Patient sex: M
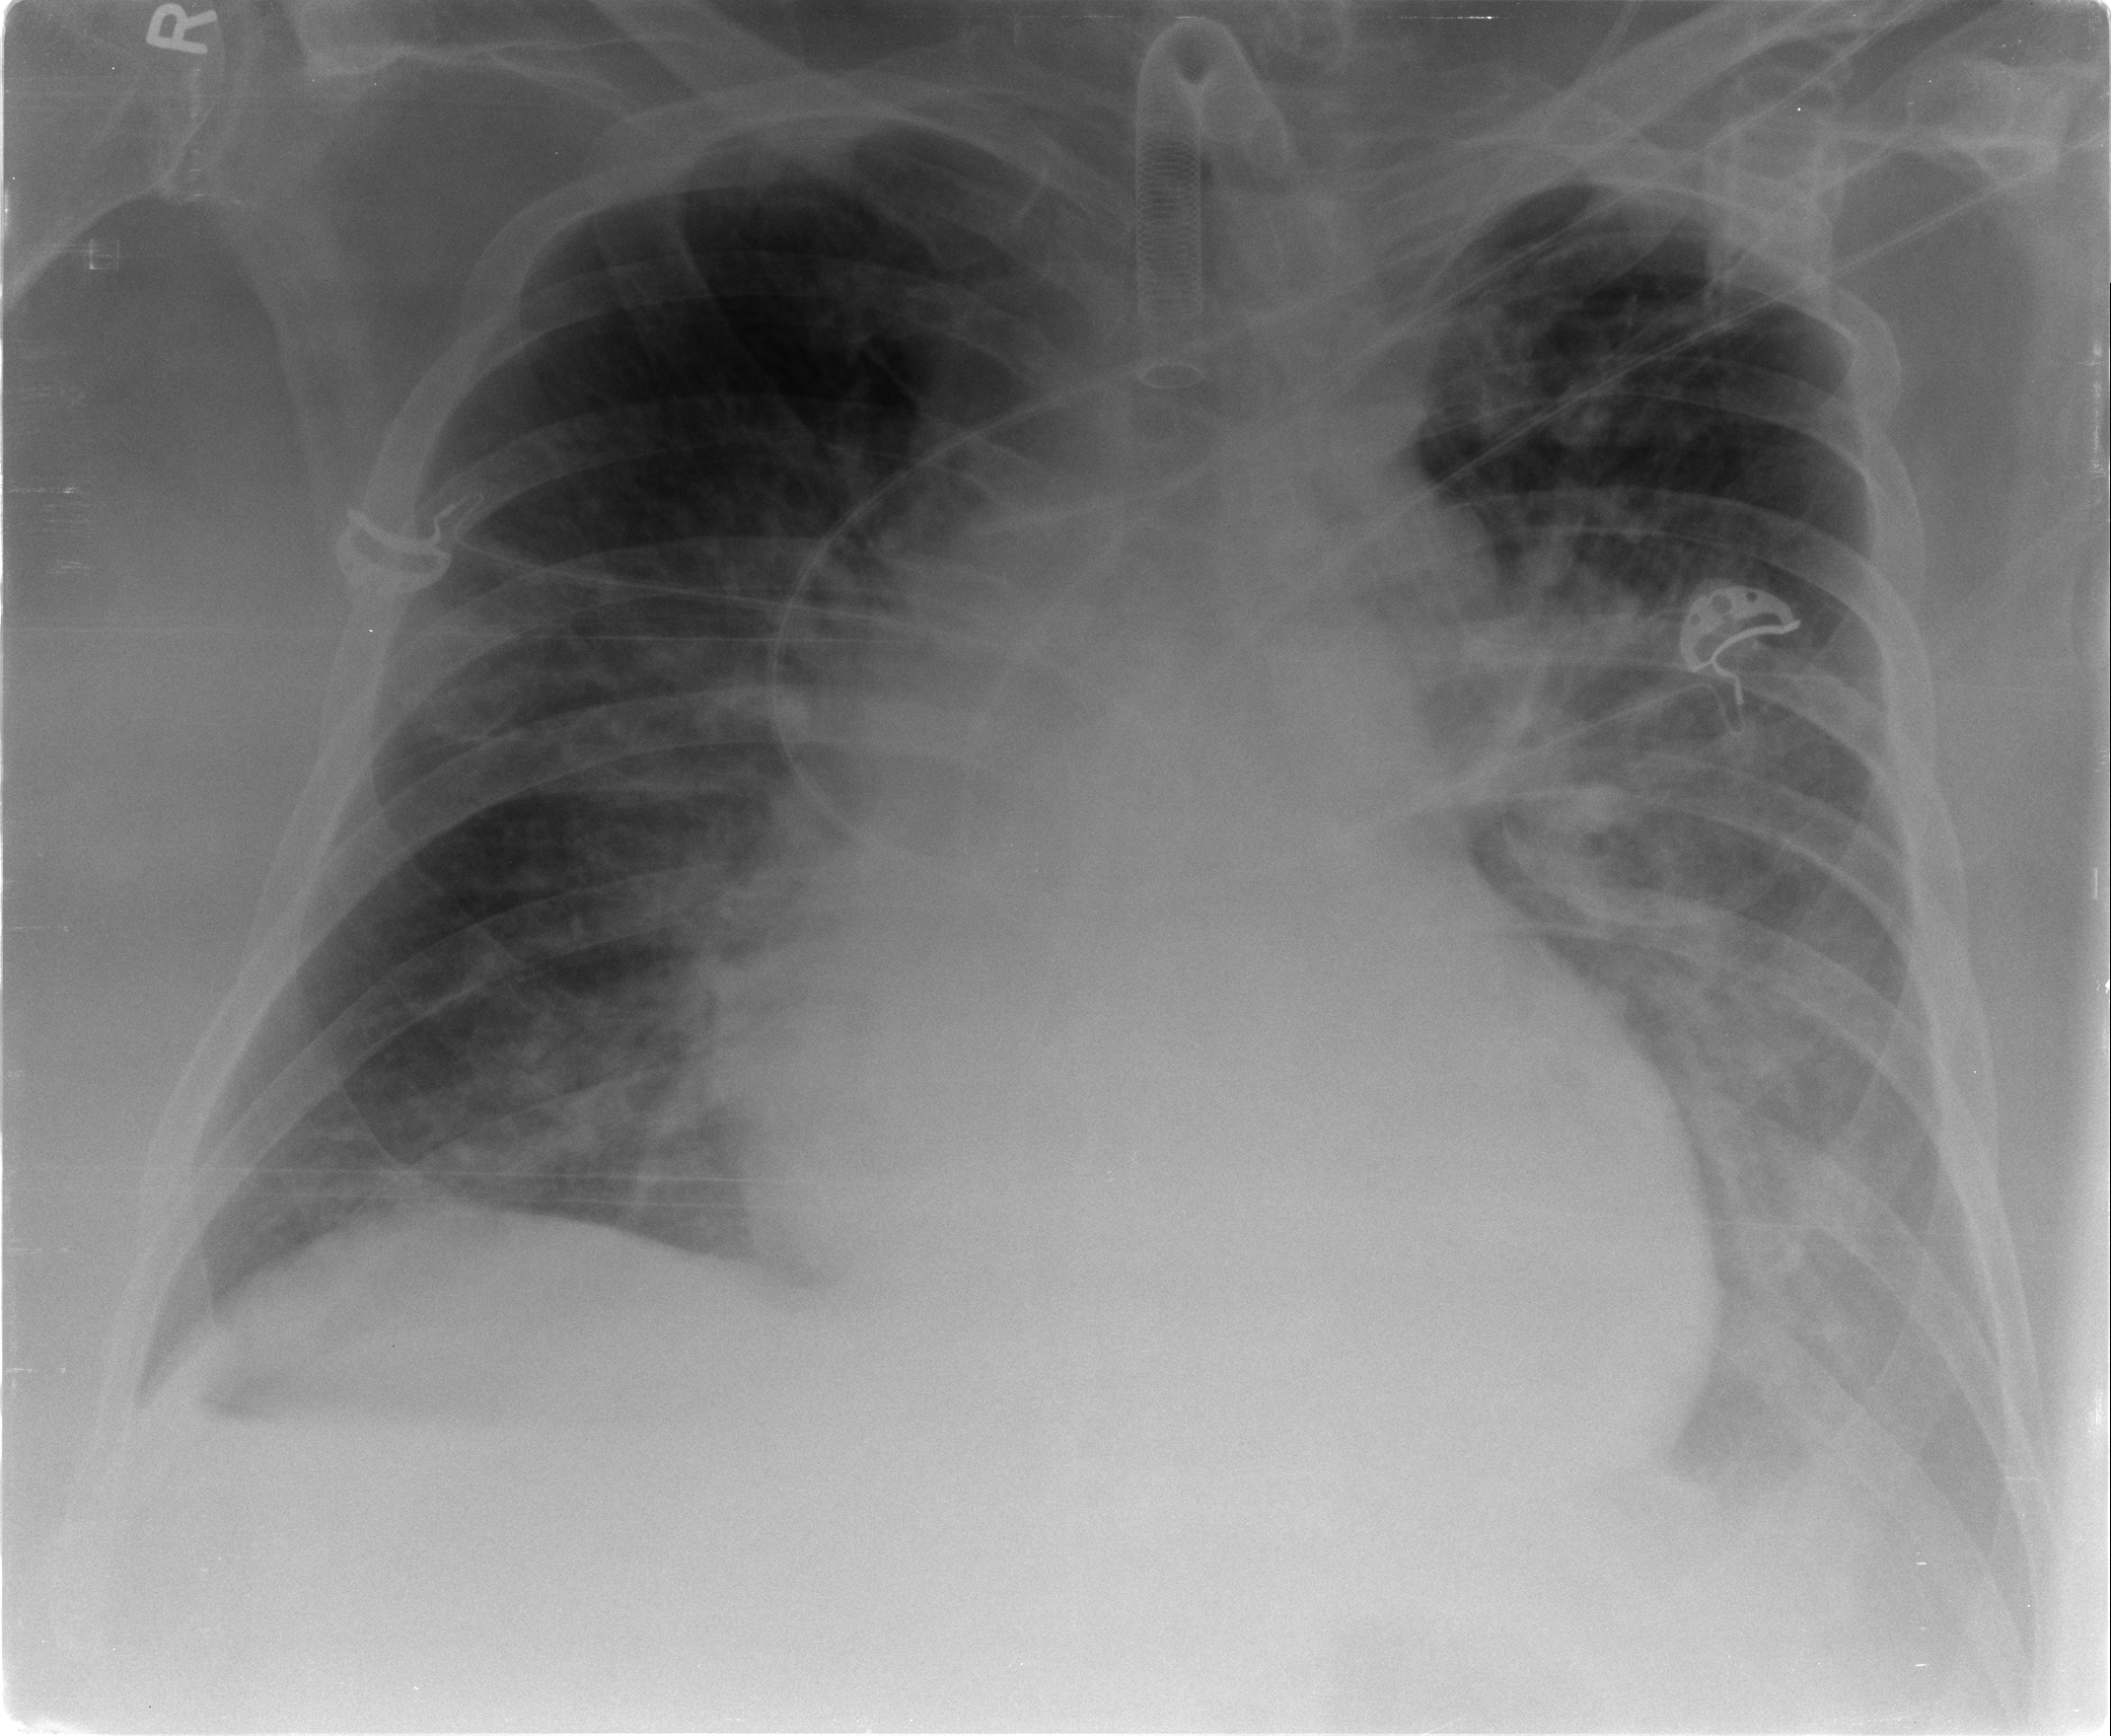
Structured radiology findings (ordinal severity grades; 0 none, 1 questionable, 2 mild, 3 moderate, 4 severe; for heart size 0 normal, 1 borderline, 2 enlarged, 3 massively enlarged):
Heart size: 2
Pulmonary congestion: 3
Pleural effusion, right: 2
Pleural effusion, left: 2
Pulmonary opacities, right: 2
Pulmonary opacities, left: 3
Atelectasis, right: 2
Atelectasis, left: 2